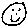
Label: smiley face